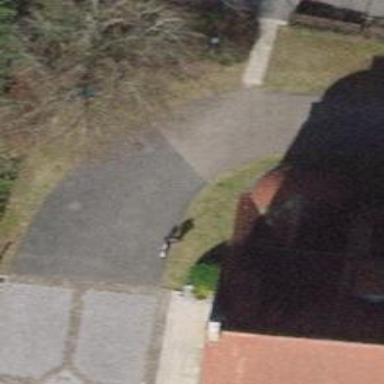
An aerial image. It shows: Bench for seating.